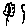
Label: flower